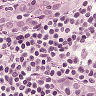
Metastatic tissue present: no